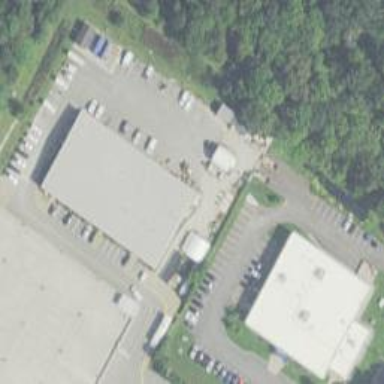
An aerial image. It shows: Parking area.